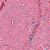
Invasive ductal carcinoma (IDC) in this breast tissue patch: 0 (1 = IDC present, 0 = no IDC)